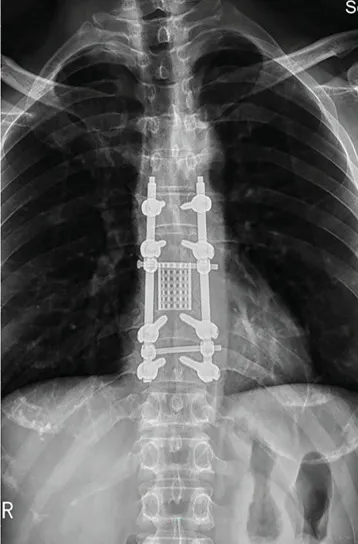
3 months follow-up after the surgery, x-ray display of thoracic spine showing transpedicular screw and a titanium mesh were used in the reconstruction of the stability of the spine in patient. Orthotopic position.
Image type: radiology (x_ray)